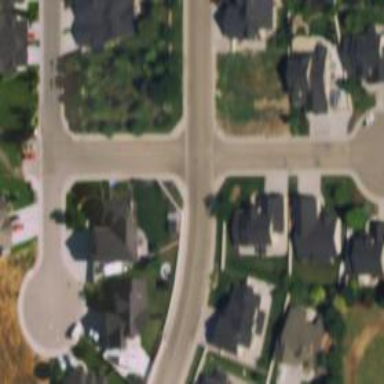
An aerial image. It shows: Unmarked crossing on the road.